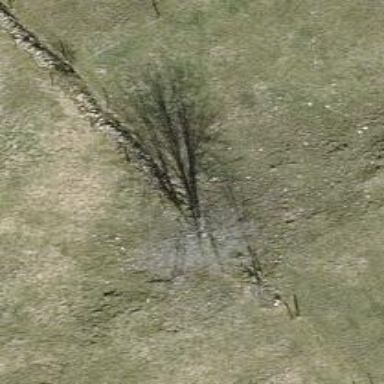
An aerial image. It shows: Wall made of dry stone.